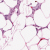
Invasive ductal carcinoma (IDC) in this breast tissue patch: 0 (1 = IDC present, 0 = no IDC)